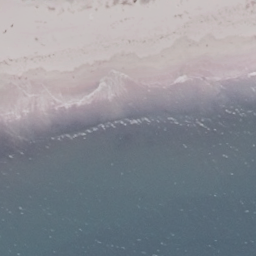
Label: beach